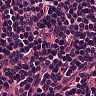
Metastatic tissue present: no